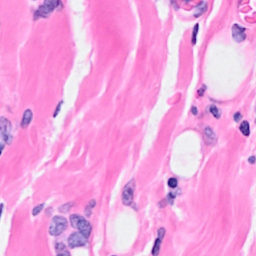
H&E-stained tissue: Breast